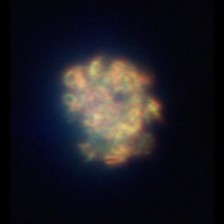
Taxon: Unknown_detritus
Group: Unknown